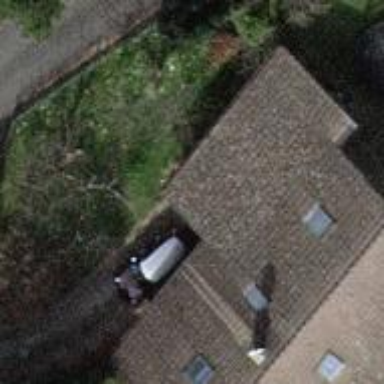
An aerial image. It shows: White building with gabled roof made of brown roof tiles.